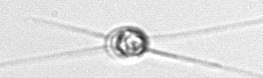
Label: Chaetoceros_danicus